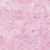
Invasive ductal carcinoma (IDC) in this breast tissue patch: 0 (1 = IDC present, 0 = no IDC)